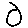
Label: circle